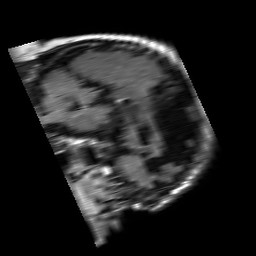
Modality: FLAIR
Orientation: sagittal
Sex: male
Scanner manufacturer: philips
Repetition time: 11 s
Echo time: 0.125 s